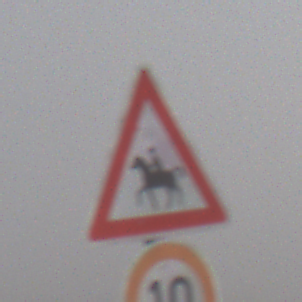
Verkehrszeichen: ReiterRechts
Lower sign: Geschwindigkeit10
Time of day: MorningAfternoon
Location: Outdoor (Nature)
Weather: PartlyCloudy
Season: NotSpecified
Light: Natural